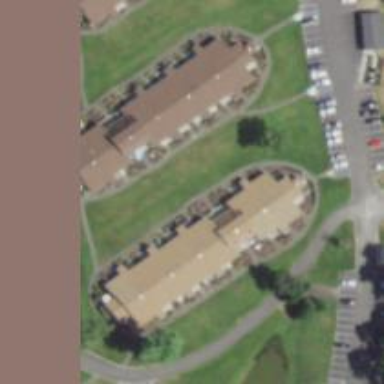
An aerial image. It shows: View of apartment building.